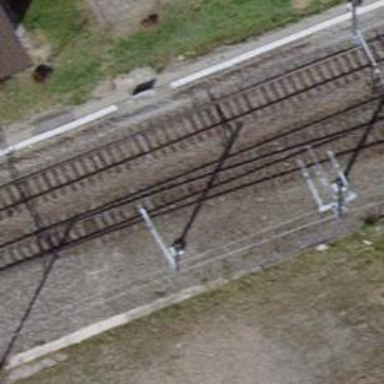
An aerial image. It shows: Railway switch.